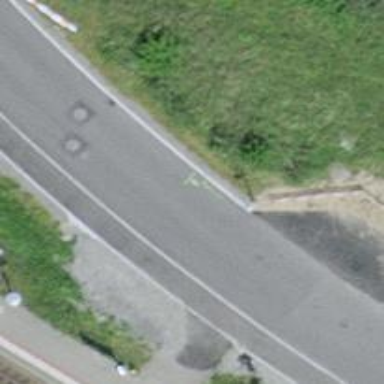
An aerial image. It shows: Public transport stop position.